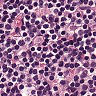
Metastatic tissue present: no